Question: so far i have read how to load "normal" html webpages in a webview ..
so far I pass the URL containing the path of my text file but it loads nothing.
this is my method:
'''
@Override
public void onSelected(String url) {
ViewerFragment viewer = (ViewerFragment) getSupportFragmentManager()
.findFragmentById(R.id.view_fragment);
if (viewer == null || !viewer.isInLayout()) {
Intent showContent = new Intent(getApplicationContext(),
ViewerFragment.class);
showContent.setData(Uri.parse(url));
startActivity(showContent);
} else {
viewer.updateUrl(url);
}
}
'''
and the viewer fragment got this:
'''
public class ViewerFragment extends Fragment{
private WebView viewer = null;
@Override
public View onCreateView(LayoutInflater inflater, ViewGroup container,
Bundle savedInstanceState) {
viewer = (WebView) inflater
.inflate(R.layout.details_fragment, container, false);
return viewer;
}
public void updateUrl(String newUrl) {
if (viewer != null) {
viewer.loadUrl(newUrl);
}
}
}
'''
but keep getting this screen:
any ideas how to do this? =/ I already tried googling a bit but didnt find much info about it... actually found almost none. So any help would be appreciated.
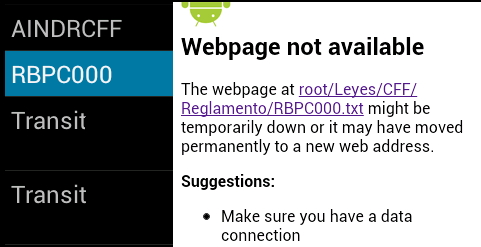
Answer: Try reading the contents of the text file and prefixing the text with '<html><body>' then append '</body></html>' then use the 'WebView' method 'loadData(...)'.
Example:
'''
StringBuilder sb = new StringBuilder("<html><body>");
sb.append(readTextFile());
sb.append("</body></html>");
myWebView.loadData(sb.ToString(), "text/html", "UTF-8");
public String readTextFile(String filename) {
// Open and read the contents of <filename> into
// a single string then return it
}
'''